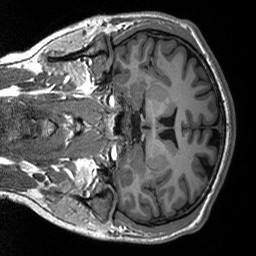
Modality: T1w
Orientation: coronal
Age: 25
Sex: male
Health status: healthy
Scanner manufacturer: siemens
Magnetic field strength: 3 T
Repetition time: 2.53 s
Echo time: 0.00219 s